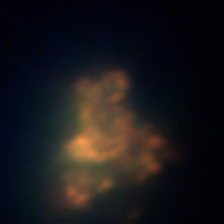
Taxon: Unknown_detritus
Group: Unknown